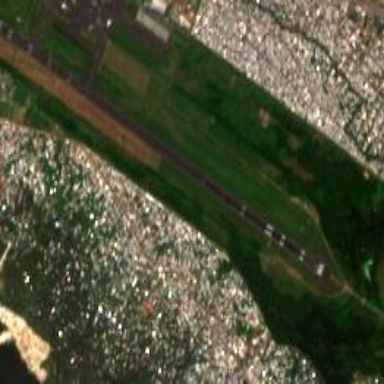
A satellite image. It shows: Asphalt runway at the airport area.